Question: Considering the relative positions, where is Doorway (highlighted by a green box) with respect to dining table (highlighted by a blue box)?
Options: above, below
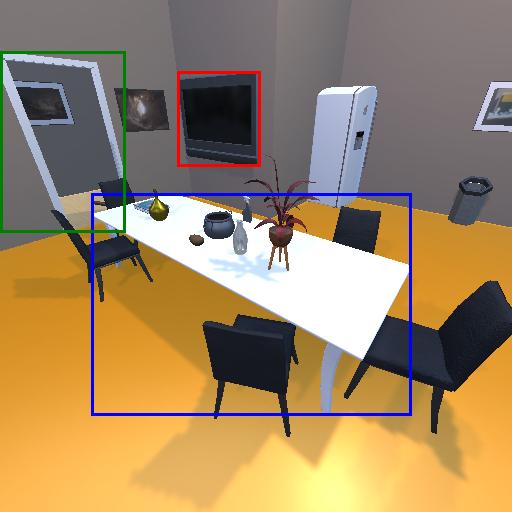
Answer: above